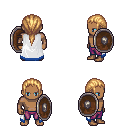
a pixel art fantasy rpg character, male body template, human, dark skin, white trimmed cape, magenta pants, light blonde ponytail hairstyle, shield, four views (front, back, left, right), 2x2 character sprite sheet, small pixel art, hard edges, no anti-aliasing